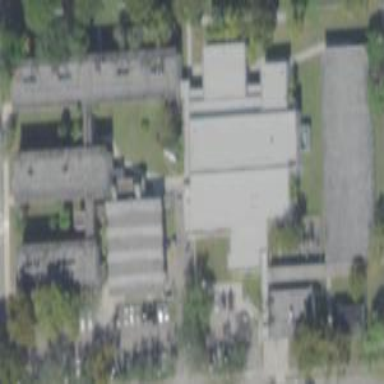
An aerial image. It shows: School.